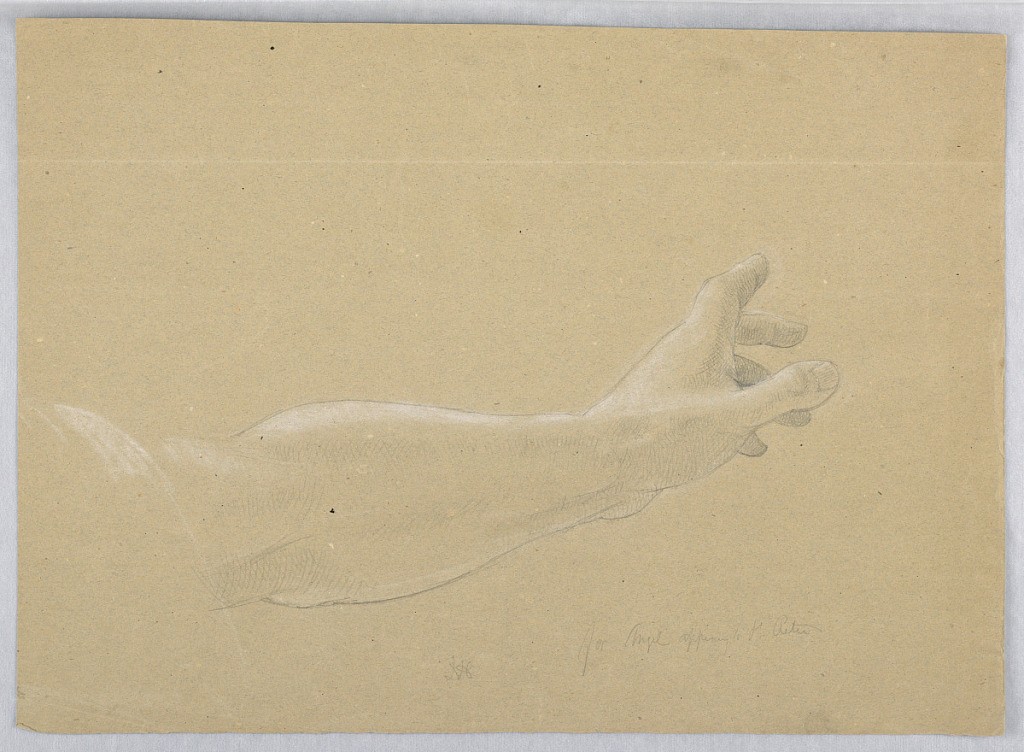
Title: Study of Hand for Angel Appearing to St. Peter in "Early Christian Martyrs"
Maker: Daniel Huntington, American, 1816–1906
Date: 1839–40
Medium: Graphite and white chalk on brown wove paper
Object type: Drawing
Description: An angel's left forearm and hand are shown horizontally, stretched toward the left.